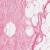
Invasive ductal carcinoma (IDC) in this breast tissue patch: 0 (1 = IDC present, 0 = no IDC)